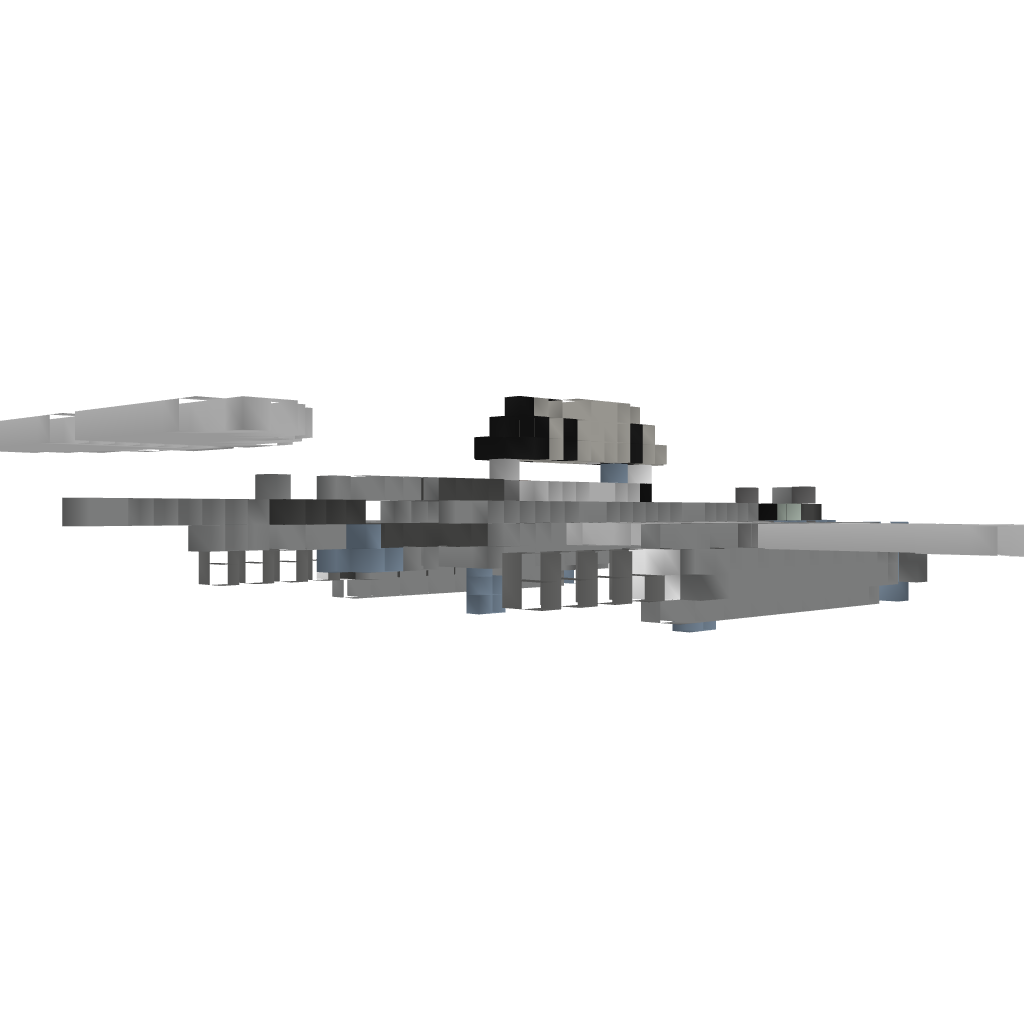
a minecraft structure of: Messerschmitt 262 Schwalbe